Question: I need to install CUDA 5.5. I do not have VS full version so I installed the Express version 2012. But now, CUDA says this.

I found many posts in SO who installed this with VS Express 2012. What's the matter here? I need to install CUDA and work with java 'rootbeer' library.
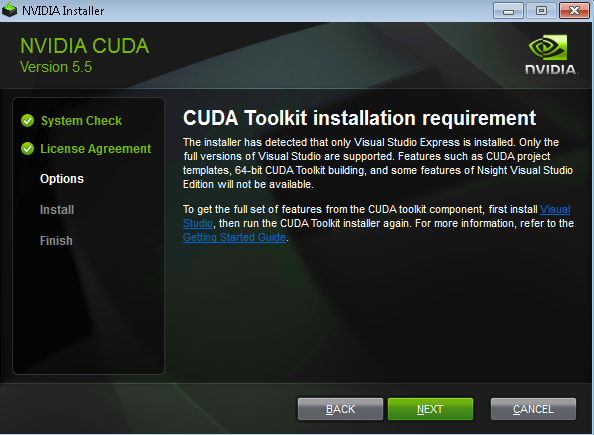
Answer: The thing is that CUDA 5.5 installer bundles Nsight Visual Studio plugin, which <URL>.
Note that Visual Studio and CUDA do not support Java language, for that you more likely need some Java's binding and suitable IDE, for example <URL> and Eclipse with JDT.